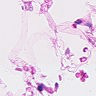
Metastatic tissue present: no